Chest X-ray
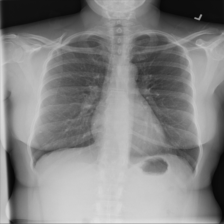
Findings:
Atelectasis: negative
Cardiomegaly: negative
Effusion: negative
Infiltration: negative
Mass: negative
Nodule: negative
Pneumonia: negative
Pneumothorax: negative
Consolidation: negative
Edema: negative
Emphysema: negative
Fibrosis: negative
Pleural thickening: negative
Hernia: negative